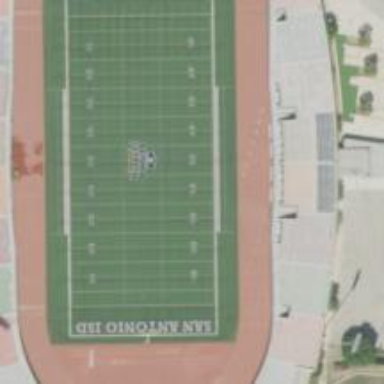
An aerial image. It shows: American football pitch with artificial turf.